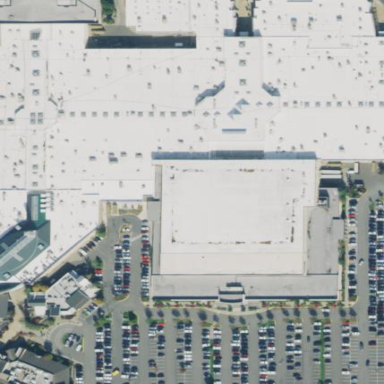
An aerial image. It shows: Department store.